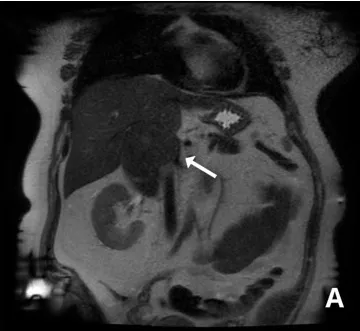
Coronal magnetic resonance image in T2 showing the leiomyosarcoma exerting a mass effect on the area of the hepatic hilum, and ,obstructing the inferior vena cava.
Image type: radiology (mri)